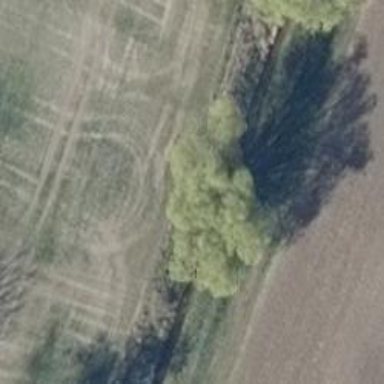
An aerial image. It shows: Row of deciduous broadleaved trees.